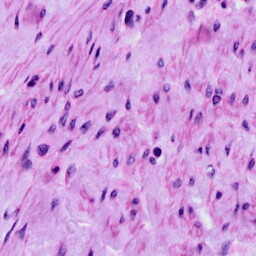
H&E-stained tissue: Cervix